Question: Can anyone please tell me how to make an interface like that which is been shown below.
Right now i'm using two JRadioButton for implementing that task.
My code which i've done is shown below
'''
JRadioButton but1 = new JRadioButton("Option 1");
JRadioButton but2 = new JRadioButton("Option 2");
ButtonGroup db=new ButtonGroup();
db.add(but1);
db.add(but2);
'''
But how can we make the interface shown in the picture which does the same task that i've done through JRadioButtons.

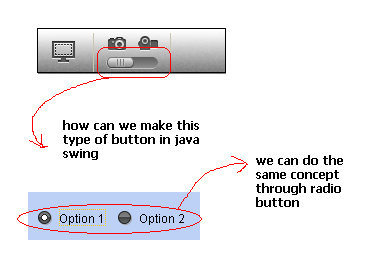
Answer: - required custom 'Icons' and two 'JToggleButton's chained by 'ItemListener'- create 'JSlider' with two ranges (required custom painting)- <URL>